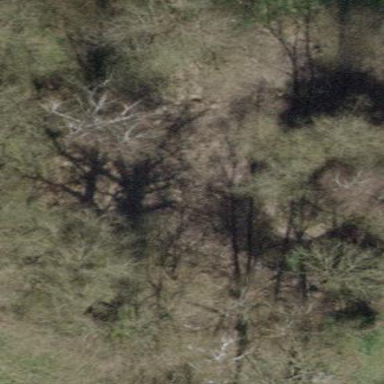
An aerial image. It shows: Mixed leaf-type forest area.